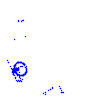
Particle: proton